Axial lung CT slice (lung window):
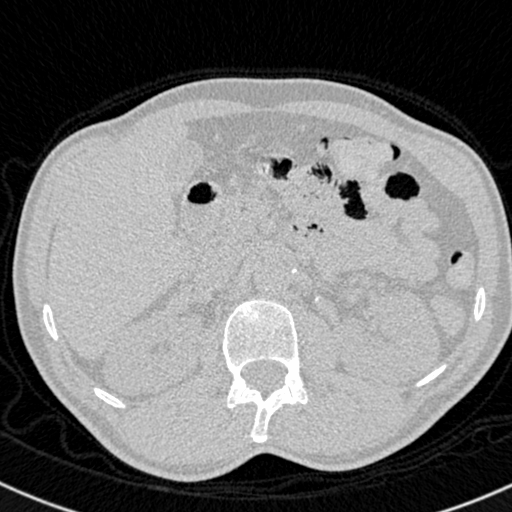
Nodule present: no